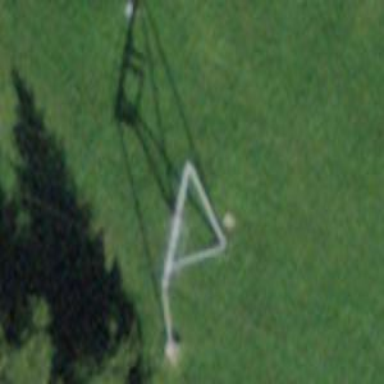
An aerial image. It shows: Pylon used for aerialway.